Aerial crown-view tile of a tropical tree (Barro Colorado Island, Panama), acquired 20240918:
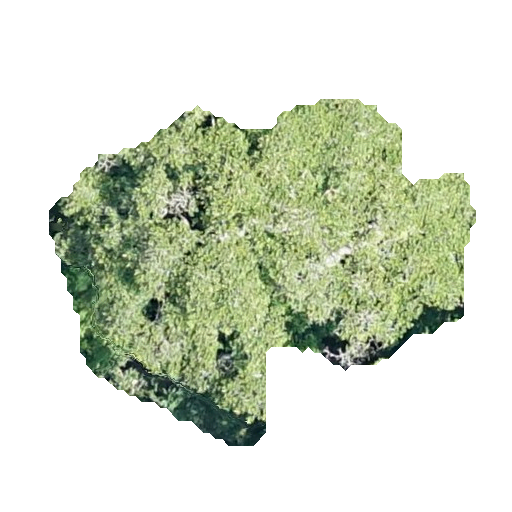
Species: Ficus insipida
GBIF accepted scientific name: Ficus insipida
Crown area: 150.601 m²